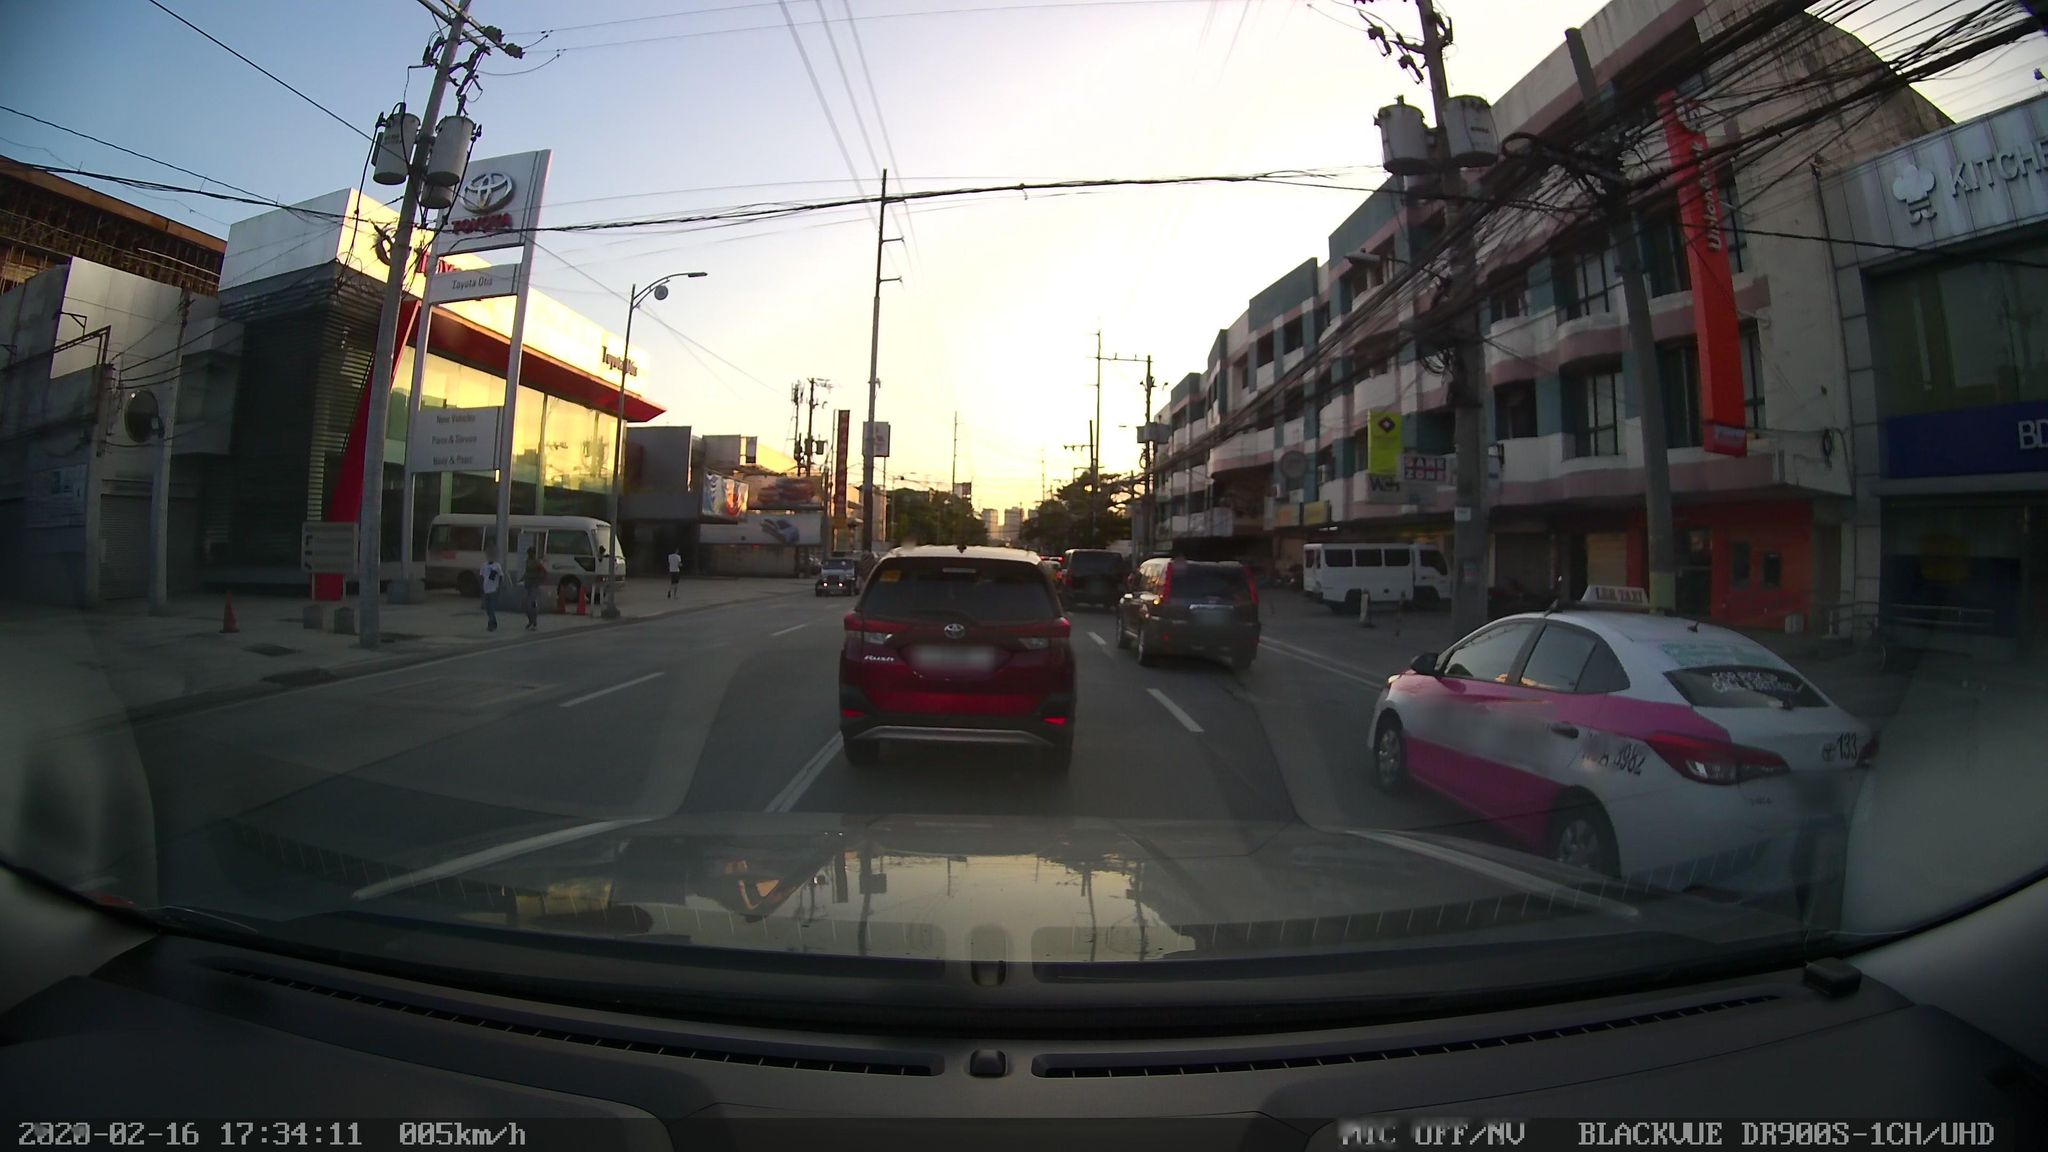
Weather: clear
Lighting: dusk/dawn
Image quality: good
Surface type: driving surface
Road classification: secondary
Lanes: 4
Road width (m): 14
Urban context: urban centre
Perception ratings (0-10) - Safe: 1.84, Lively: 7.46, Beautiful: 0.57, Boring: 1.57, Depressing: 2.17, Wealthy: 2.56